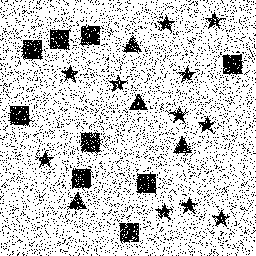
Squares: 9
Triangles: 4
Stars: 11
Total shapes: 24